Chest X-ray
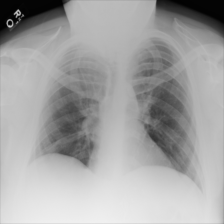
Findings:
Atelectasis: negative
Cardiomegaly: negative
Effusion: negative
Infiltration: negative
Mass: negative
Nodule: negative
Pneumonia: negative
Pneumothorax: negative
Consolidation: negative
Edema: negative
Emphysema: negative
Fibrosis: negative
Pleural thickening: negative
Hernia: negative